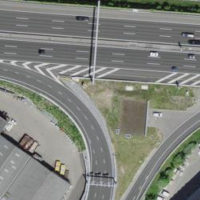
EUNIS habitat code: 57
Species observed at this site:
Milvus milvus